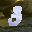
Label: 3